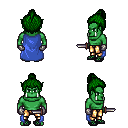
a pixel art fantasy rpg character, male body template, orc, green skin, blue cape, gold greaves, green short topknot hairstyle, metal gloves, ghillies, dagger, four views (front, back, left, right), 2x2 character sprite sheet, small pixel art, hard edges, no anti-aliasing